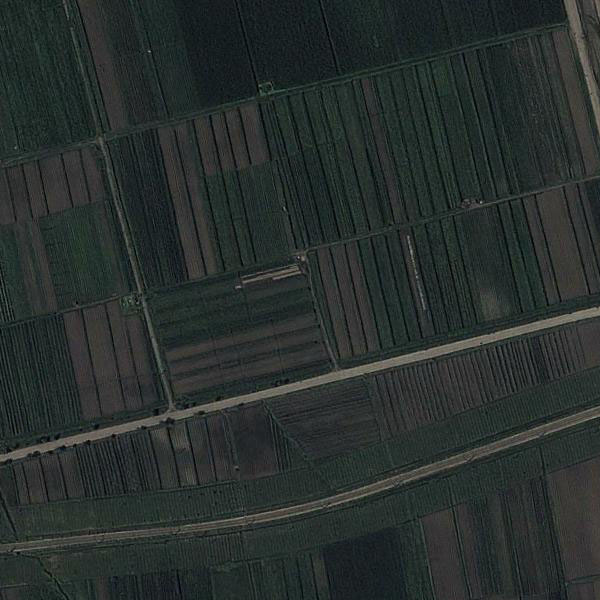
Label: Farmland